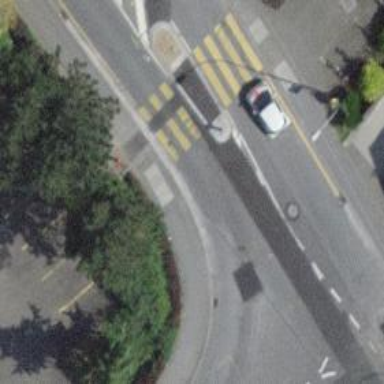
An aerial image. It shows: Kerb barrier.